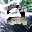
Label: 2